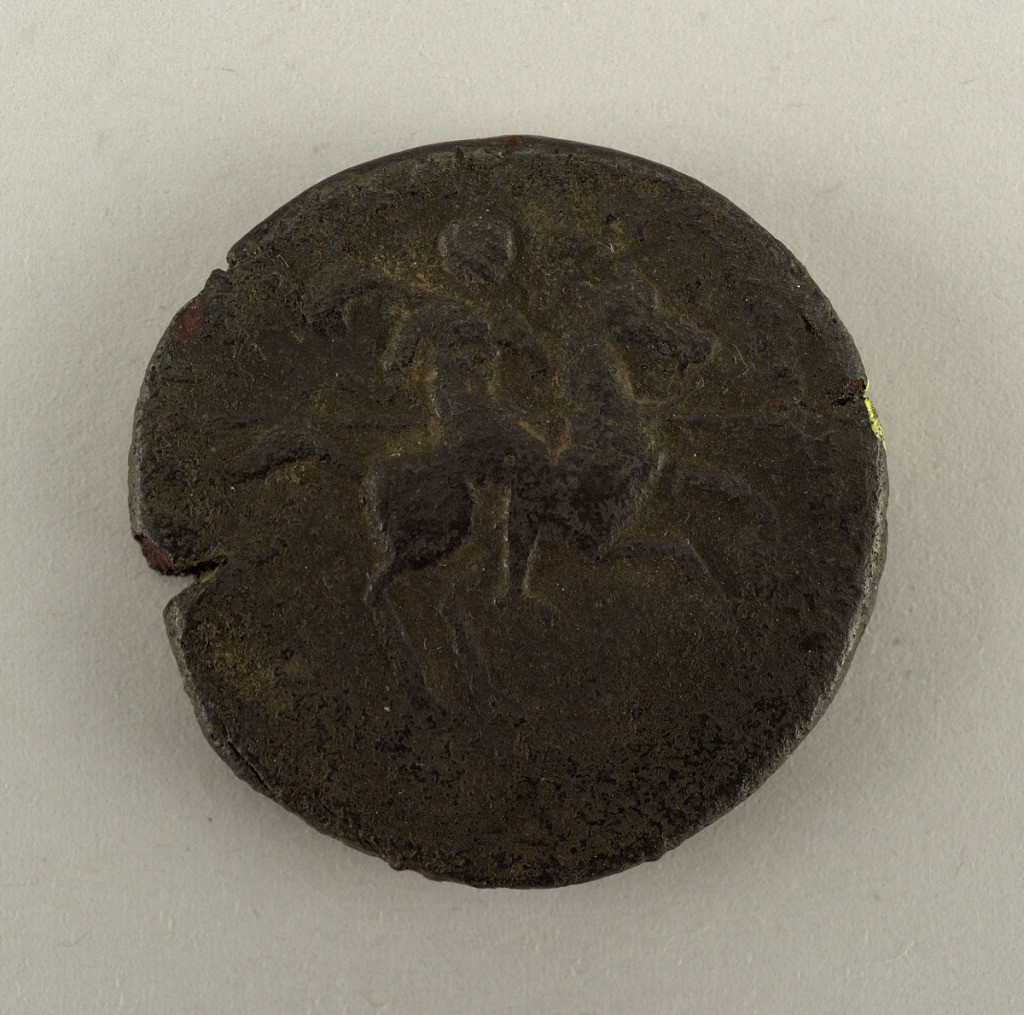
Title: Sestertius of Emperor Trajan
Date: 96–117
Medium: Cast bronze
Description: Obverse: bust facing right; reverse: Equestrian